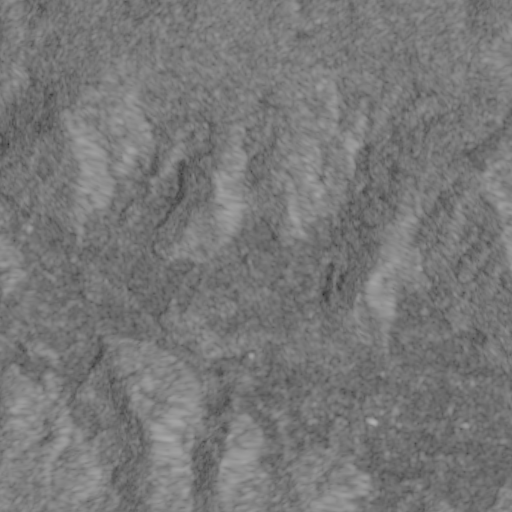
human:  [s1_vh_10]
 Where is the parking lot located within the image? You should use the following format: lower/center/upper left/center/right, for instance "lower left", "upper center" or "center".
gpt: The parking lot is located in the lower right of the image.
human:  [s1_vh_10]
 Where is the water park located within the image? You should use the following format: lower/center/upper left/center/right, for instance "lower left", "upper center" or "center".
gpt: The water park is located in the lower center of the image.
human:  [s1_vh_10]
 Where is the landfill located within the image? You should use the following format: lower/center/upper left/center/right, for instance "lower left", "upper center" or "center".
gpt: There is no landfill in the image.

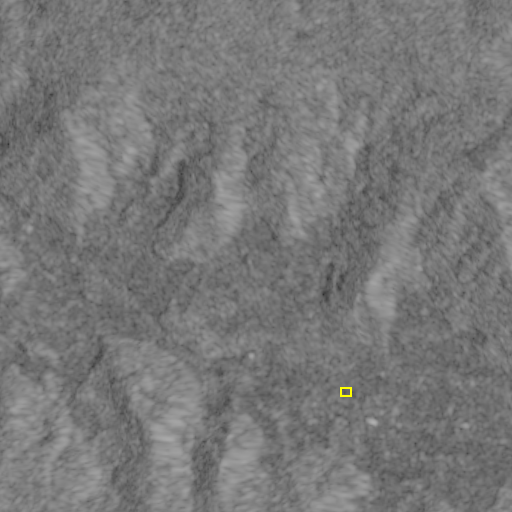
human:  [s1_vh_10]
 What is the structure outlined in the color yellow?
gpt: The structure outlined in yellow is a park.
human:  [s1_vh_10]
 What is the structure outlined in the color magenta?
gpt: There is no magenta outline.